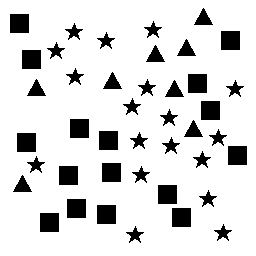
Squares: 16
Triangles: 8
Stars: 18
Total shapes: 42